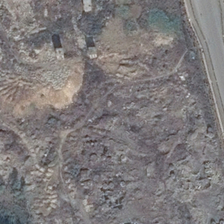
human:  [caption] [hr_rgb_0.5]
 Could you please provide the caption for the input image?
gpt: a road is near a piece of bareland .

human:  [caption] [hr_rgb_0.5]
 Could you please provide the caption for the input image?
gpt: a road is near a piece of bareland .

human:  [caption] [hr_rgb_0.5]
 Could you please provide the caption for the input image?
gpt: a road is near a piece of bareland .

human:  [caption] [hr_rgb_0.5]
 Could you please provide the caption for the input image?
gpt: a road is near a piece of bareland .

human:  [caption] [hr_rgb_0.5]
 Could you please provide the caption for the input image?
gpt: a road is near a piece of bareland .